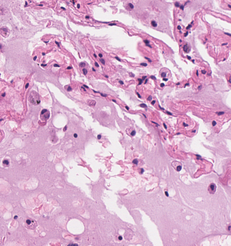
Tumor epithelial tissue: no
Tumor-associated stroma tissue: no
Normal tissue: yes